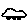
Label: car